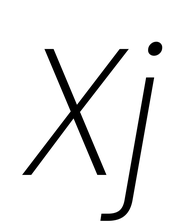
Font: Poppins-ExtraLightItalic